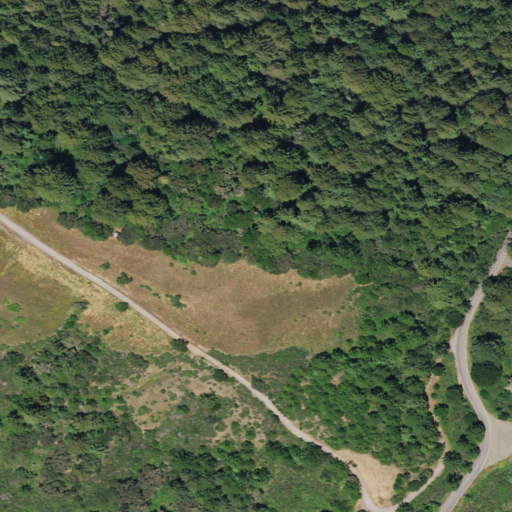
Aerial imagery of mountain in California named Haskins Hill containing evergreen forest, mixed forest, grassland, open development, shrub, and low intensity development